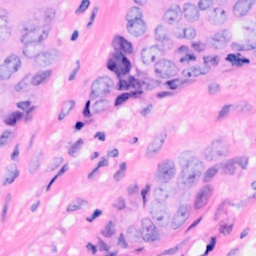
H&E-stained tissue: Breast